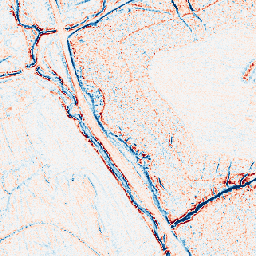
Category: edge_preserving
Decomposition family: anisotropic_diffusion
Decomposition parameters: iterations: 5
kappa: 30
gamma: 0.15
Upsampling method: area
Upsampling parameters: scale: 8
Upsampling scale: 8